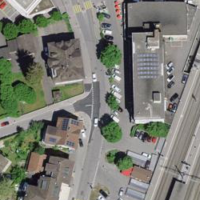
EUNIS habitat code: 54
Species observed at this site:
Tanacetum vulgare